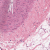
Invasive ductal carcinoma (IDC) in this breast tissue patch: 0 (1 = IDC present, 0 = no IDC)